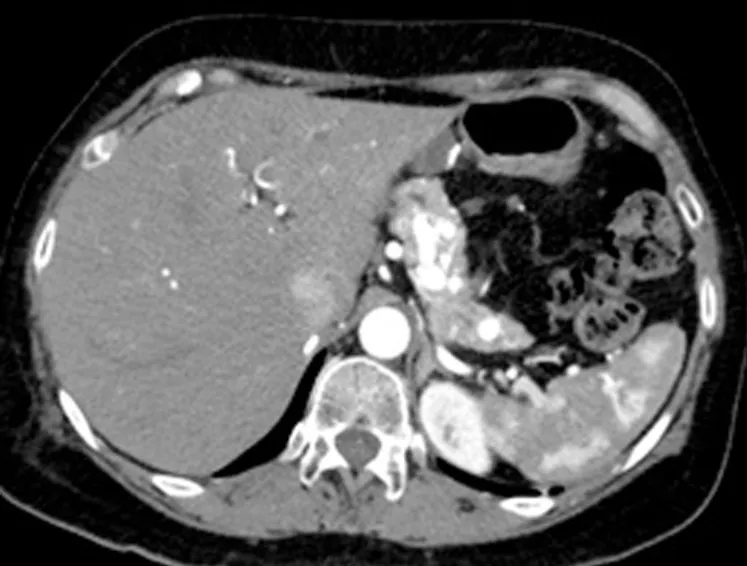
CT scan showing multiple metastatic lesions in the pancreas post Whipple procedure.
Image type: radiology (ct)